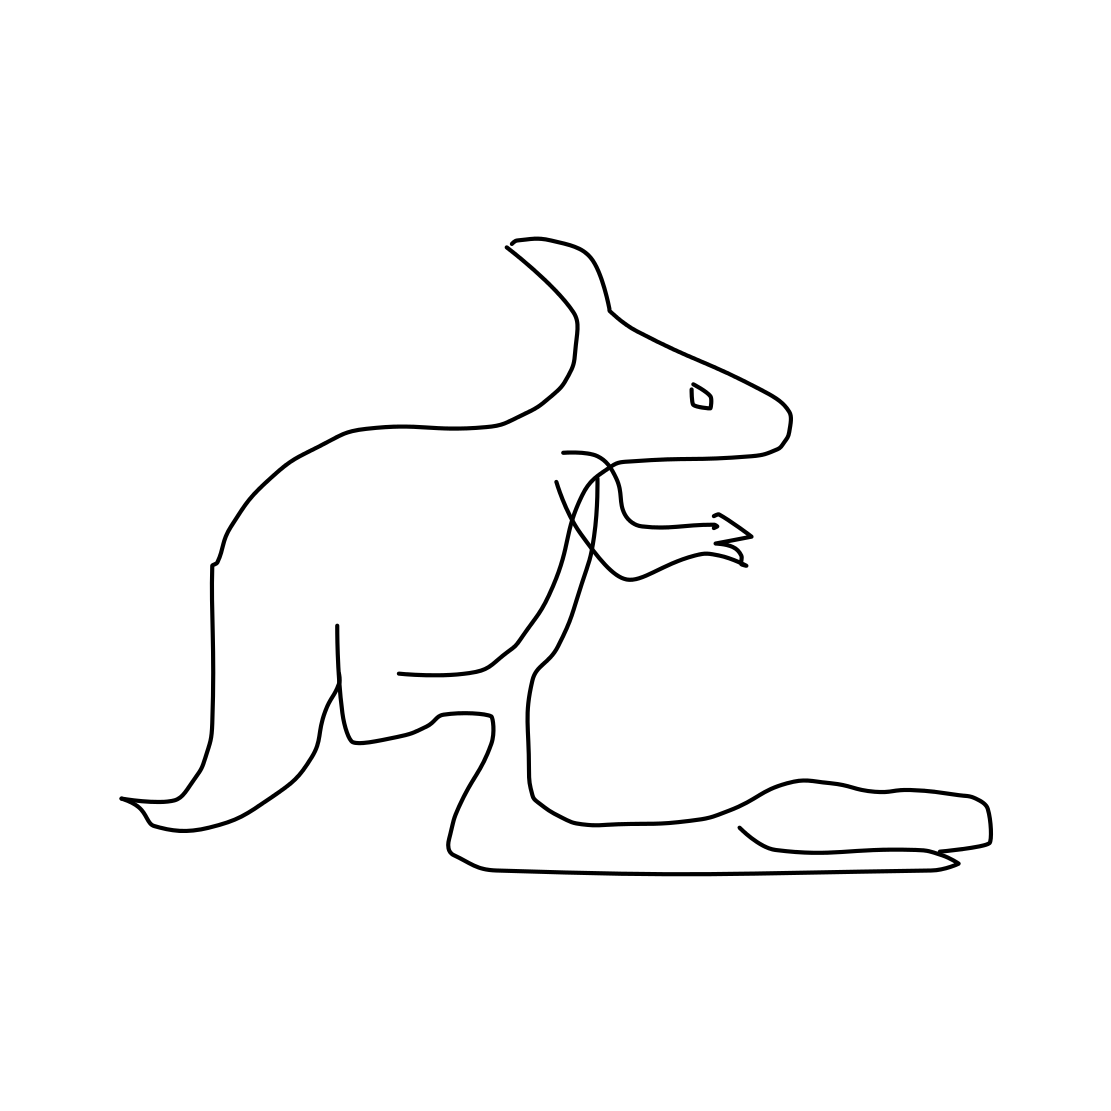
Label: kangaroo